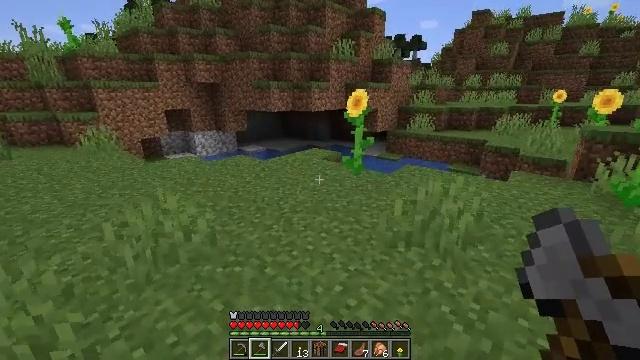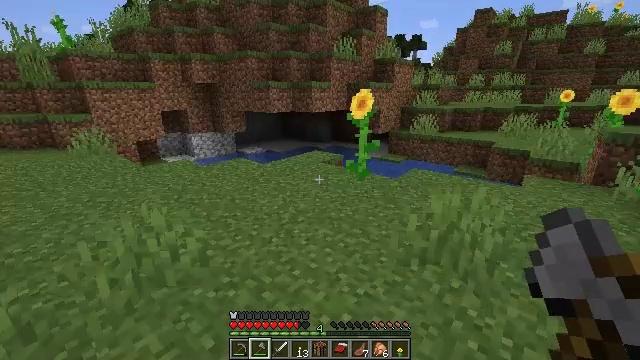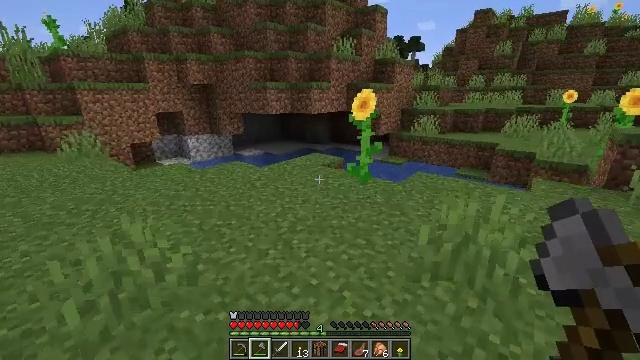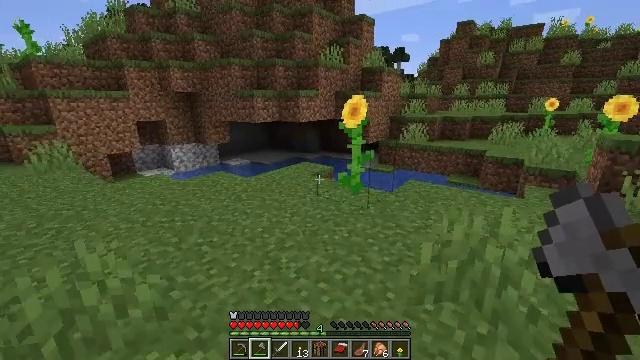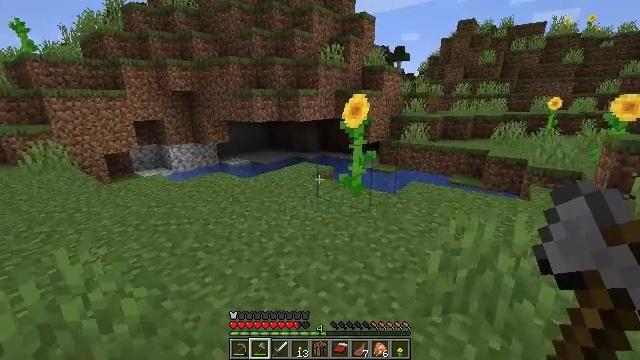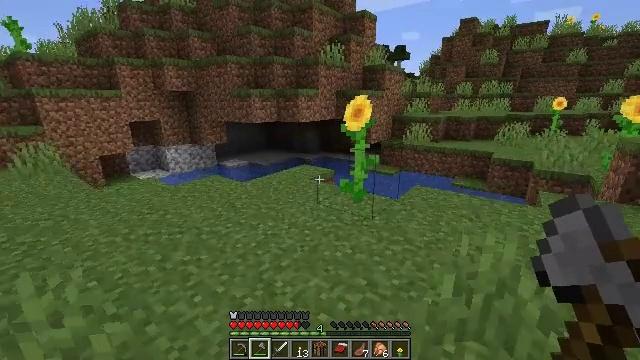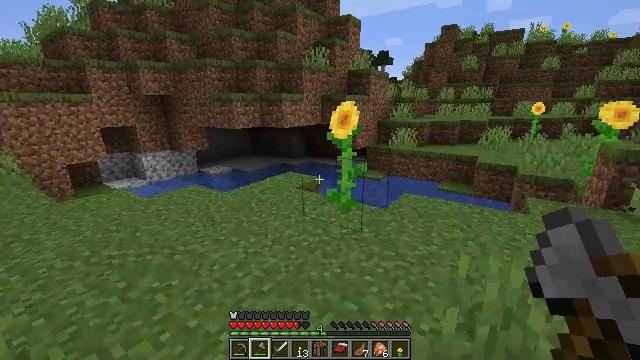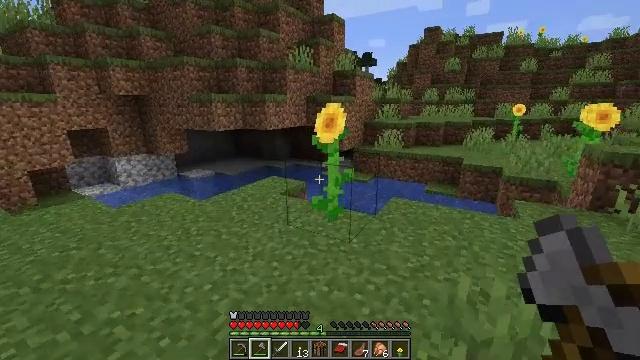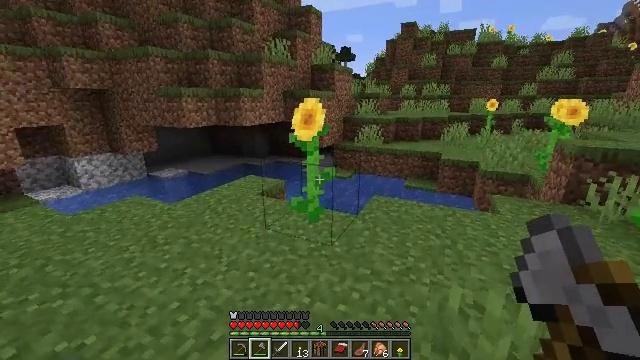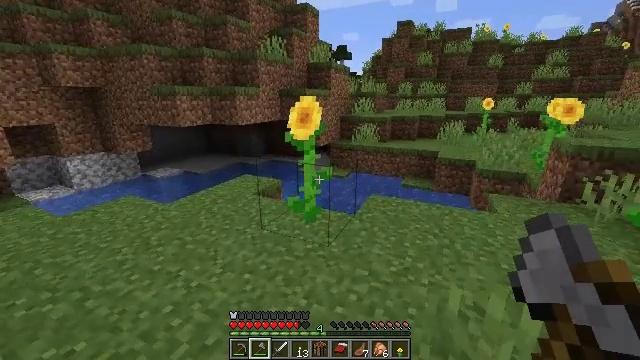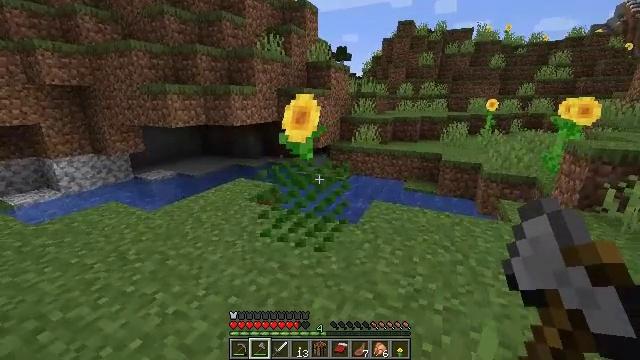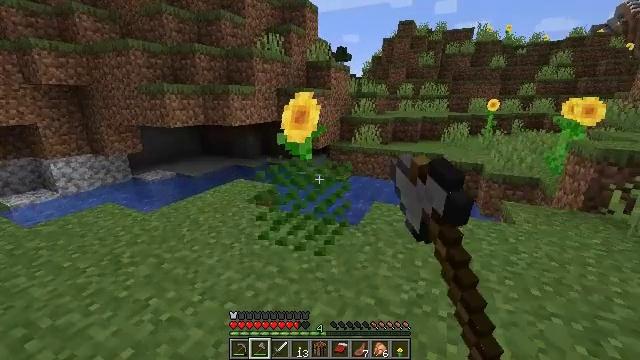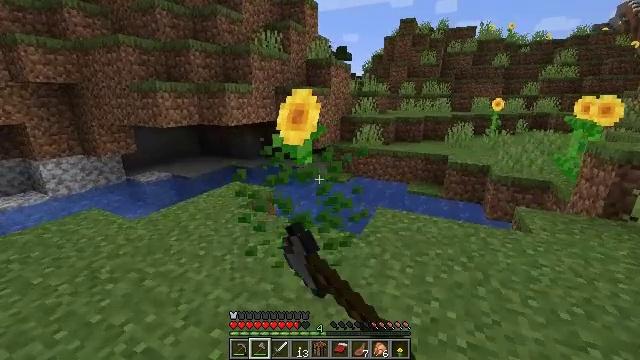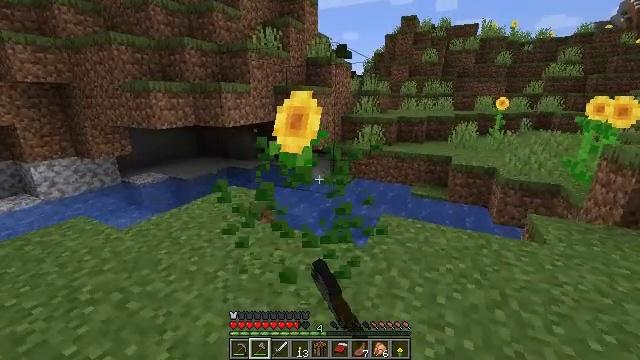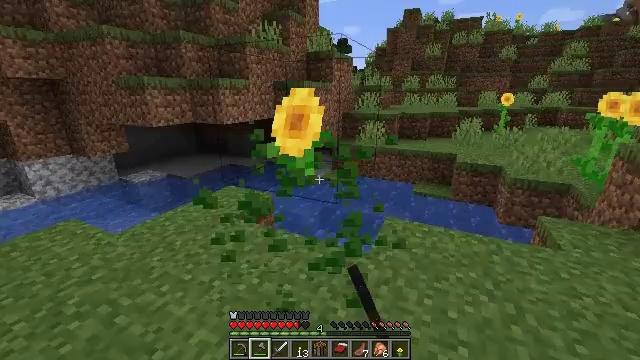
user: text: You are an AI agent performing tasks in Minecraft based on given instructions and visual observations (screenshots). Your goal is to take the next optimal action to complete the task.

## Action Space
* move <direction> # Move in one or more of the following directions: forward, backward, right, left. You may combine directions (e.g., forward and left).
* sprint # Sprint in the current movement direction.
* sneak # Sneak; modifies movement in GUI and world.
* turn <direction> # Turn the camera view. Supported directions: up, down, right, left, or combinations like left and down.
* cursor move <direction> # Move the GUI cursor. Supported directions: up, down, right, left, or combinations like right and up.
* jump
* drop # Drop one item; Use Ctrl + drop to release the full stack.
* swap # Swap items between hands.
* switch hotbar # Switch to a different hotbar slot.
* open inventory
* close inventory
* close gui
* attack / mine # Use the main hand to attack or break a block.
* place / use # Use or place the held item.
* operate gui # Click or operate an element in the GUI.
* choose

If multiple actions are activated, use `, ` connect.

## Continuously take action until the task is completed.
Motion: motion action
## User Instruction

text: Break the sunflower to collect it.
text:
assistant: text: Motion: move forward
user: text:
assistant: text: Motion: move forward
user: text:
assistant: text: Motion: move forward, turn right and up
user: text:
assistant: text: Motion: move forward
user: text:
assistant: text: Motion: move forward
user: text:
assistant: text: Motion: move forward, turn right
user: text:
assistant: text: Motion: move forward, turn right
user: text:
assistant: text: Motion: move forward, turn right and down
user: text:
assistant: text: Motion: move forward
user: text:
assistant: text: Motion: move forward, attack / mine
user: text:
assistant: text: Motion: move forward, attack / mine
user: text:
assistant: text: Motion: move forward, attack / mine
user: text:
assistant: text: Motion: move forward
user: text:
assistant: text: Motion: move forward
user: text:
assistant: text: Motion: no_op